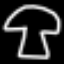
Label: mushroom